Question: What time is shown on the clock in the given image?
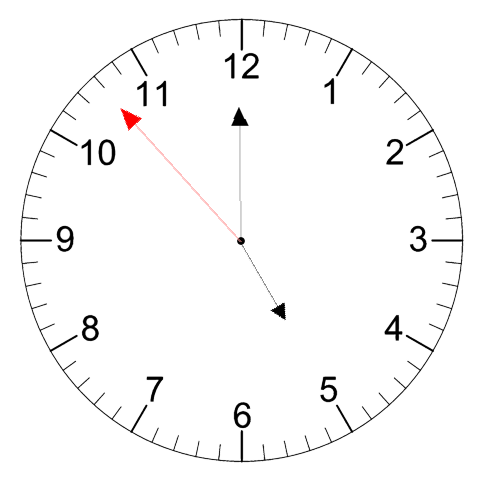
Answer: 04:59:53